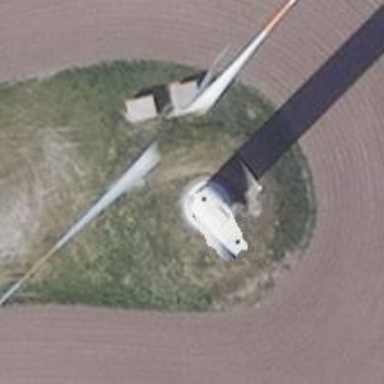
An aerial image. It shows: Wind generator powered by horizontal axis wind turbine.